Interaction volume radius: 5 \u00c5
Interaction volume height: 15 \u00c5
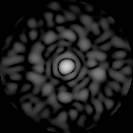
Disorder parameter: 0.8666